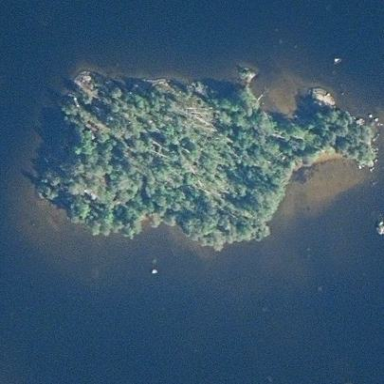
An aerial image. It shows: Island.